Interaction volume radius: 10 \u00c5
Interaction volume height: 10 \u00c5
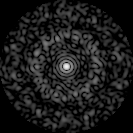
Disorder parameter: 0.8034